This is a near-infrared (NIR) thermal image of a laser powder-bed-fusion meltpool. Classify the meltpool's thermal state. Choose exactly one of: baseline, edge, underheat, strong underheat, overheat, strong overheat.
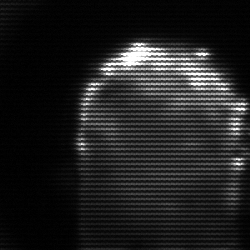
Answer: baseline